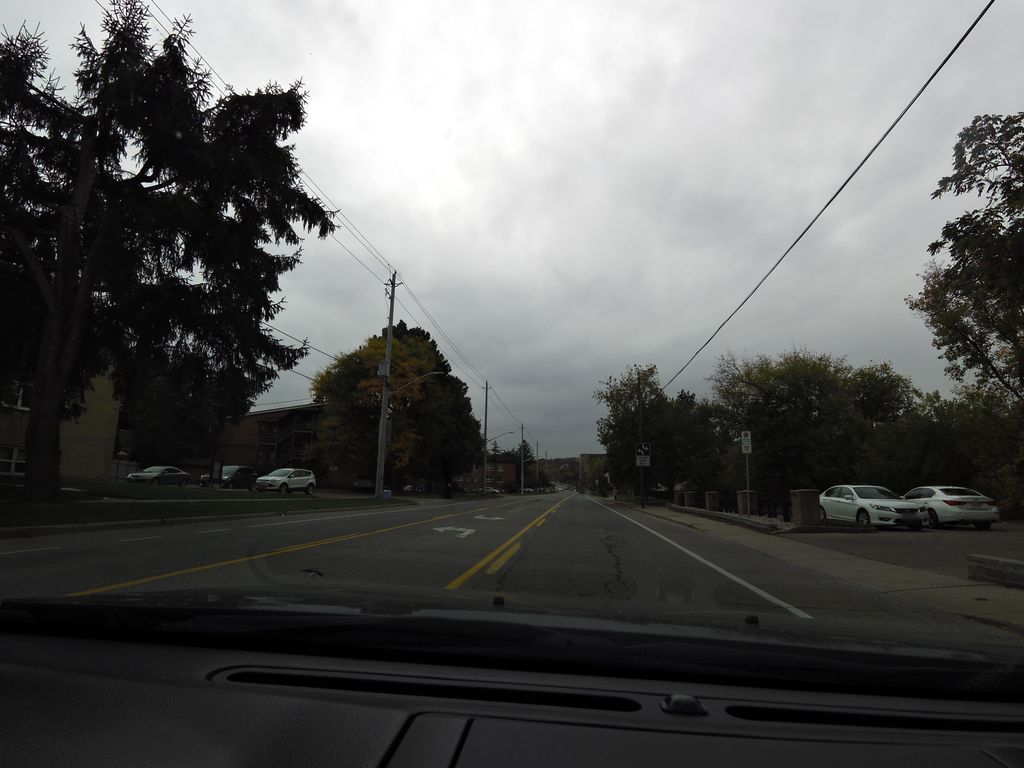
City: hamilton